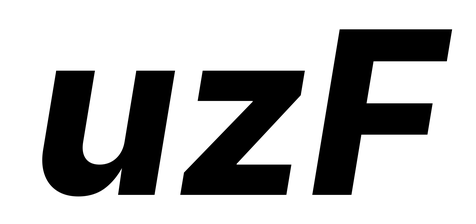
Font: Inter-Italic_ExtraBold_Italic